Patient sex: F
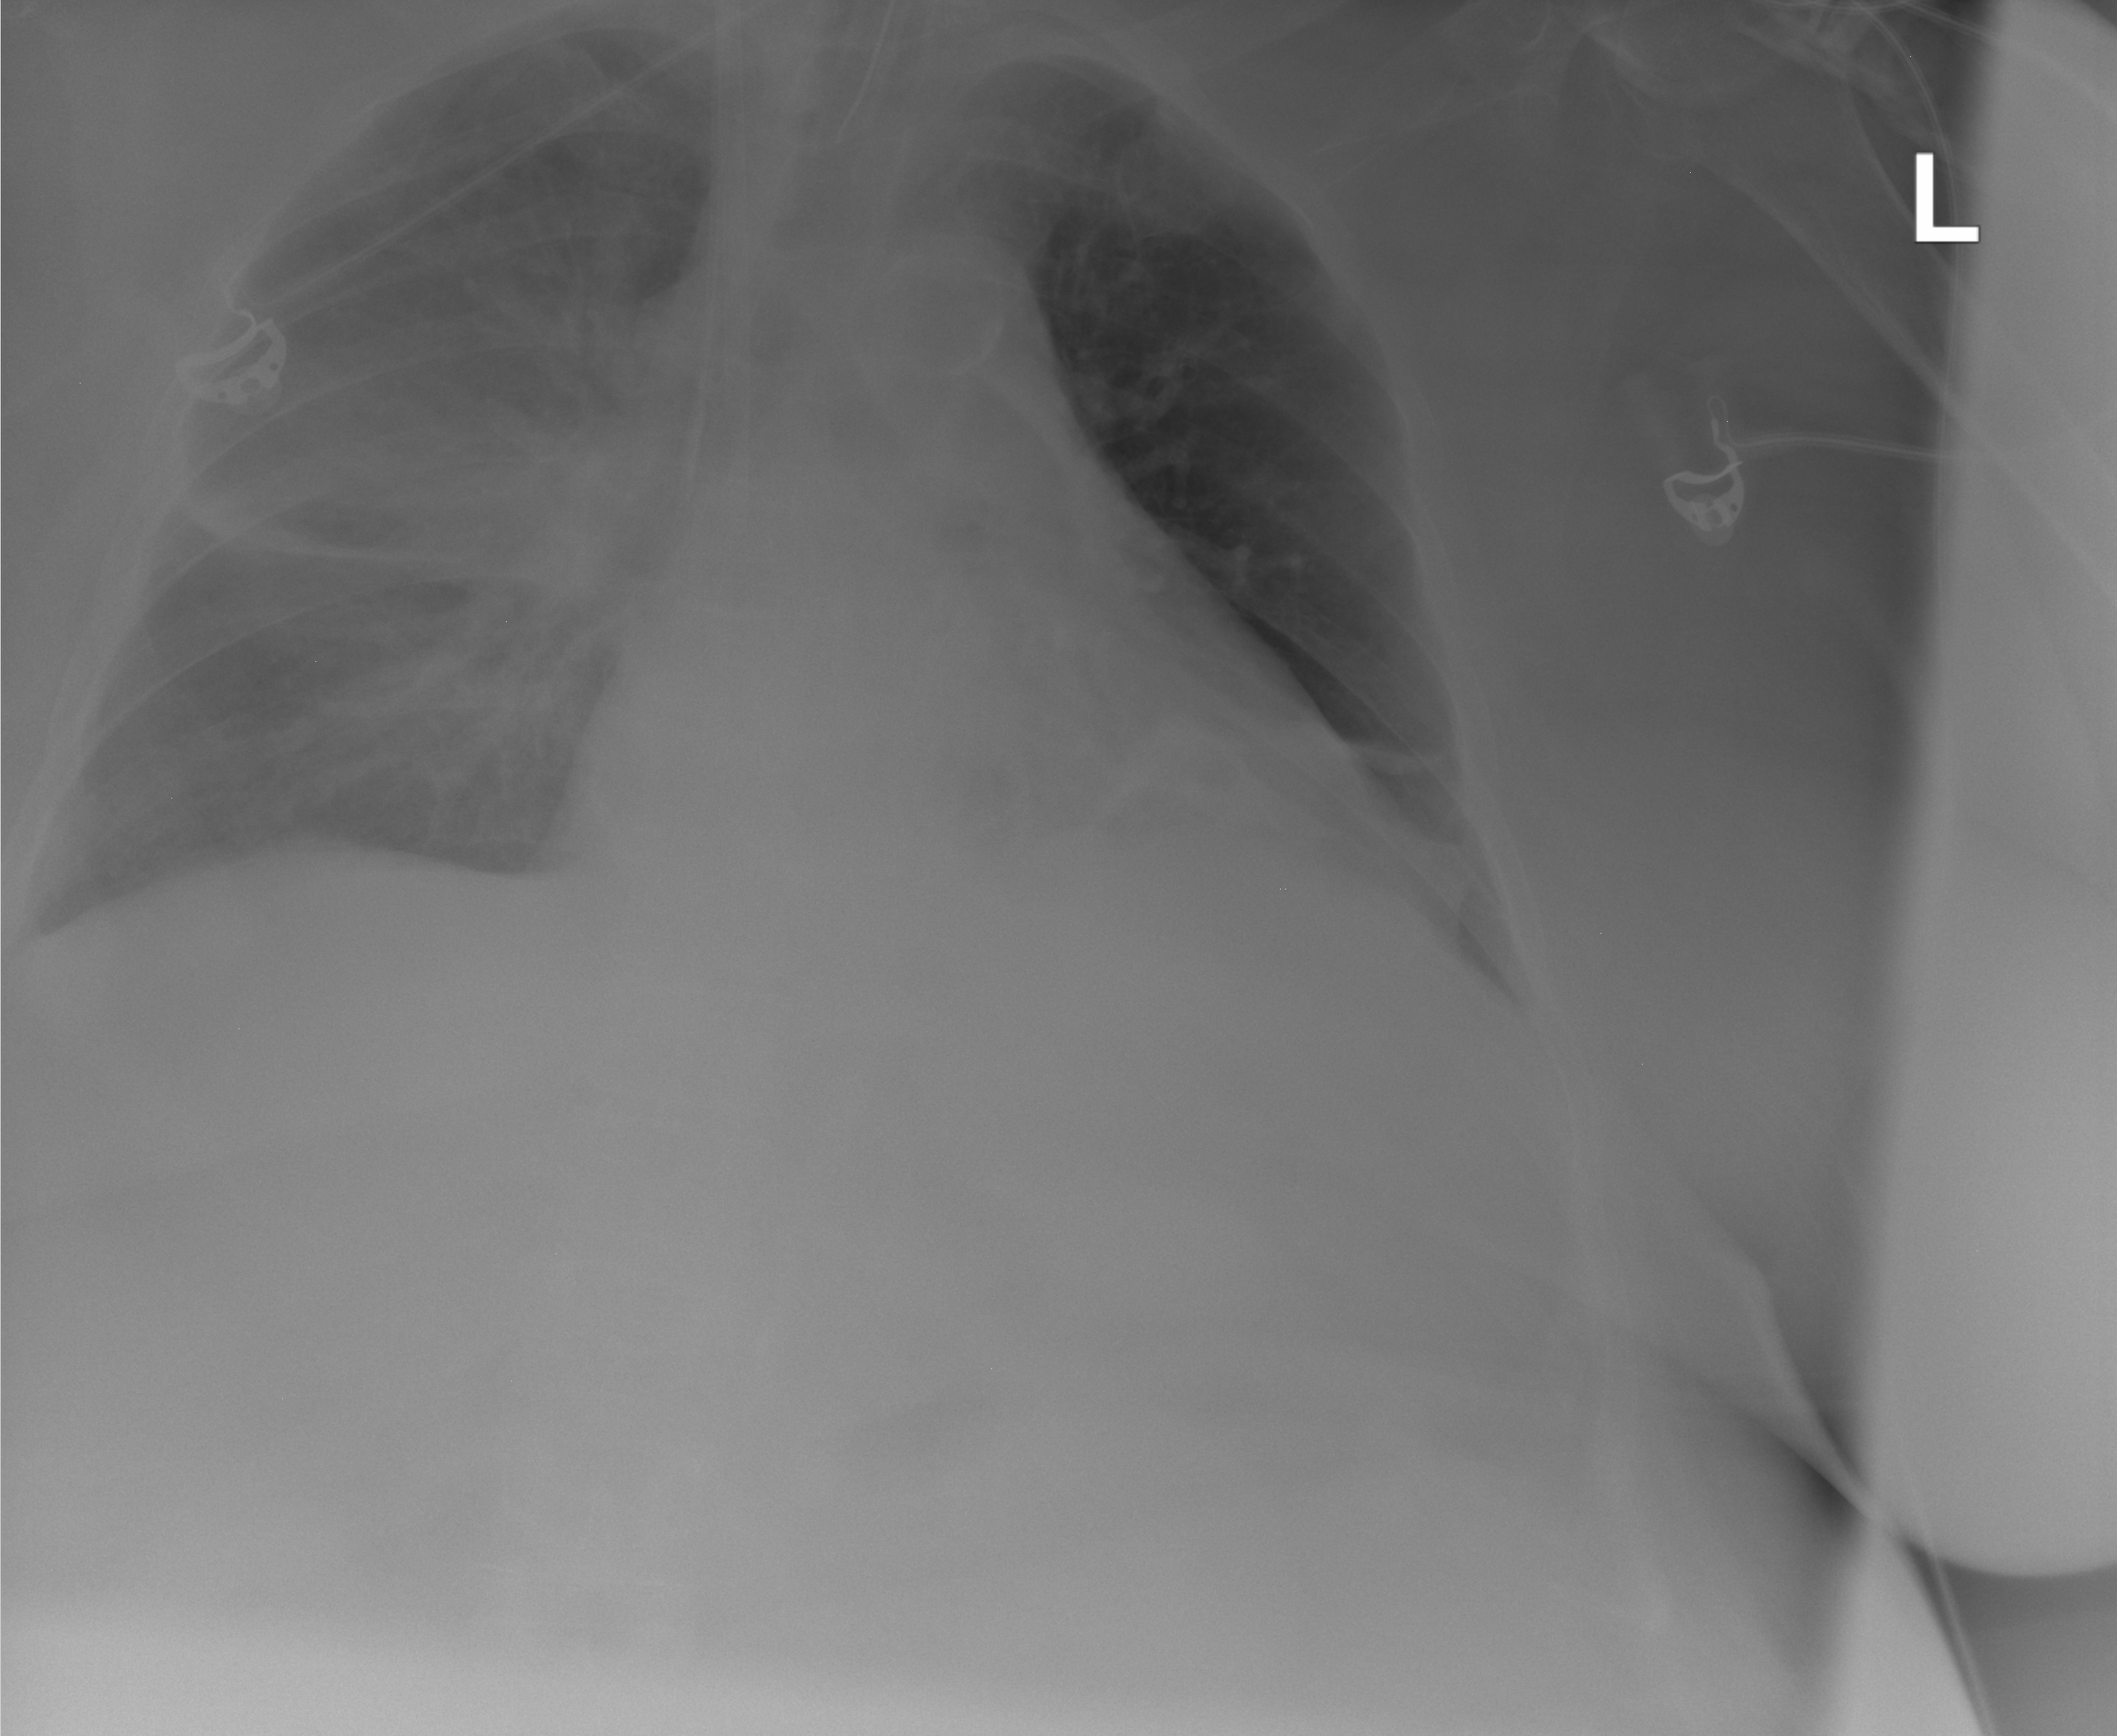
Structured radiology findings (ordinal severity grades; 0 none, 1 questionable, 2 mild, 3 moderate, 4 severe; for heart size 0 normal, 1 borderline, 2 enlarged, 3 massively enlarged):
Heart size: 2
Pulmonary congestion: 0
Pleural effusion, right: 2
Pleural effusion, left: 0
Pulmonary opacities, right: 2
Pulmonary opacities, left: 0
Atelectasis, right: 2
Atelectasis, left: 1